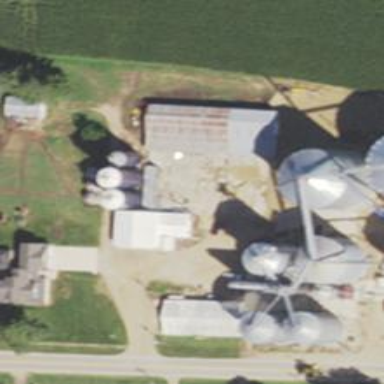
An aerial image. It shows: Silo.